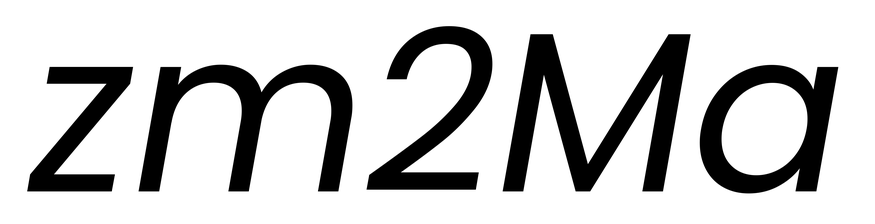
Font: Poppins-Italic